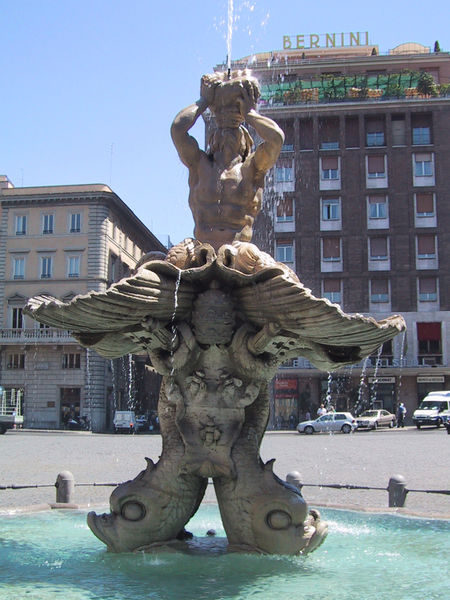
Titel: Triton-Brunnen
Künstler: Giovanni Lorenzo Bernini
Standort: Rom, Piazza Barberini (EU - I - Latium)
Schlagwörter: blau, mann, nackt, schatten, wasser, fenster, licht, tür, barock, häuser, brunnen, skulptur, balkon, italien, platz, papst, hotel, plastik, bienen, fotografie, rom, wappen, mitra, tiara, etagen, muschel, schlüssel, muscheln, autos, fische, poller, delfine, delphine, biene, muschelschale, bernini, poseidon, triton, laster, trevi, brunnenplastik